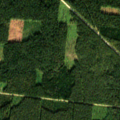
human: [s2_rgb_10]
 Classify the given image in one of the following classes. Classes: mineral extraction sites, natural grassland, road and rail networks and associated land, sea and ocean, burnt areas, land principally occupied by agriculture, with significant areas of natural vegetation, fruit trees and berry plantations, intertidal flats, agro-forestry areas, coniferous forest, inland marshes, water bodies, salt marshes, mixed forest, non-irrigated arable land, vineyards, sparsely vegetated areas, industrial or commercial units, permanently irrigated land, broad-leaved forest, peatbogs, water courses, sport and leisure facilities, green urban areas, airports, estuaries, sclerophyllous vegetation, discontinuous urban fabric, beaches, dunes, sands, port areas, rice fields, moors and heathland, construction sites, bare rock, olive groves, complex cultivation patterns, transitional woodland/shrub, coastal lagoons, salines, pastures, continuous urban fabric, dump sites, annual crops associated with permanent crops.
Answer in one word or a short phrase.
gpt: coniferous forest, mixed forest